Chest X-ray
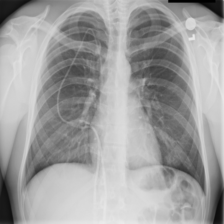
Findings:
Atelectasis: negative
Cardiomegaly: negative
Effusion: negative
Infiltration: negative
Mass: negative
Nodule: negative
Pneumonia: negative
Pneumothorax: negative
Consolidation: negative
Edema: negative
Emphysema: negative
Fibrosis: negative
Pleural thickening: negative
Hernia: negative